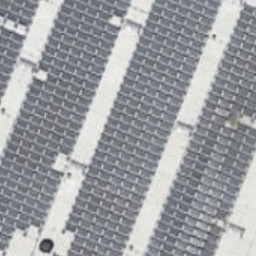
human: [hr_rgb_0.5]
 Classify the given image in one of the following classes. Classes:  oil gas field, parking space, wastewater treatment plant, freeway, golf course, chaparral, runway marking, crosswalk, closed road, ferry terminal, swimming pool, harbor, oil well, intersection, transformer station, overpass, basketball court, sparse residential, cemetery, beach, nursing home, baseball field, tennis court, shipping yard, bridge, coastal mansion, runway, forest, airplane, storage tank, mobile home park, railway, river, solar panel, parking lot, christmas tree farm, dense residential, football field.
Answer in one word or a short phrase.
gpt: solar panel